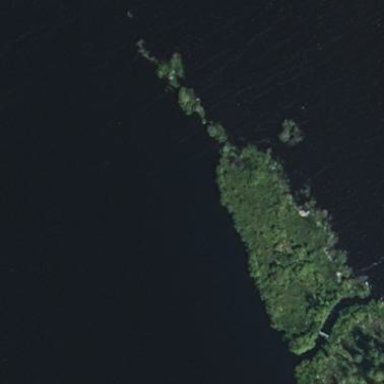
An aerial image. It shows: Islet.